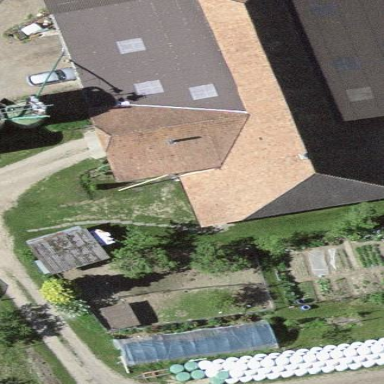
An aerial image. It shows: Farm building.